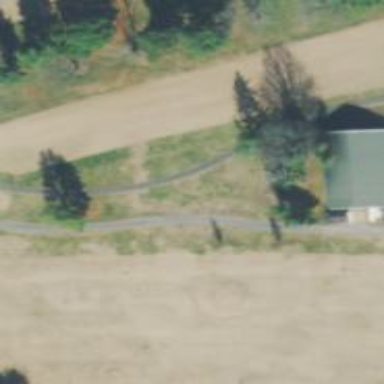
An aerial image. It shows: Path for golf carts.